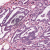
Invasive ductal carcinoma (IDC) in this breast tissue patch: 1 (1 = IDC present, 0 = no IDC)